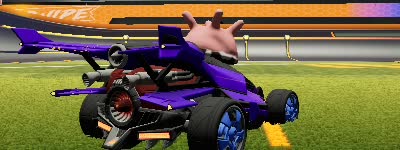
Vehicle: aftershock